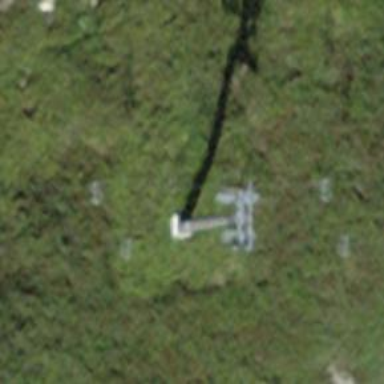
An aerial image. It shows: Pylon used for aerialway.